Question:
I have couple of issues-
the first constraint on select is loaded when reference table value selected.
- The last two select box name -Constraint on should have cloned option from first constraint on.but should not have the selected option in previous select box. How to do it?
- My select box is loaded on javascript call but i have to add a alert for this,why?
Code for population two select -
'''
function LoadSelects()
{
$("#columns2 option").each(function() {
$(this).remove();
});
$("#columns3 option").each(function() {
$(this).remove();
});
alert("i m called"); ///it does not load the selects if i remove this****why?
$("#columns option").clone().appendTo("#columns2");
$("#columns option").clone().appendTo("#columns3");
}
}
'''
Controller code for population first select-
'''
def getColumns = {
def columns = GGWSchemaXref.executeQuery("select distinct p.columnname from GGWSchemaXref p where p.tablename=:table and p.dbname = 'IVR_GUARDIAN'",[table:params.tableCombo])
render(template:"selectTemplate", model: [ columnList: columns ])
}
'''
GSP page code here-
'''
<tr> <td>Reference Table:</td>
<td><g:select name="tableCombo"
noSelection="${['':message(code:'Select Table')]}"
from="${result}" value="${tableName }" onchange="${remoteFunction(action:'getColumns', update:'columns', params:''tableCombo=' + this.value', OnComplete = 'LoadSelects();')}"/> </td></tr>
<tr id ="cons"><td nowrap>Constraint On:</td>
<td nowrap><g:select name="columns" from="[]" /></td>
<td nowrap>Constraint Value:</td>
<td nowrap><g:textField name="columnValue" value="${enterVal }" />
</tr>
<tr id ="cons2"><td nowrap>Constraint On:</td>
<td nowrap><g:select name="columns2" from="[]" /></td>
<td nowrap>Constraint Value:</td>
<td nowrap><g:textField name="columnValue2" value="${enterVal2 }" />
</tr>
<tr id ="cons3"><td nowrap>Constraint On:</td>
<td nowrap><g:select name="columns3" from="[]" /></td>
<td nowrap>Constraint Value:</td>
<td nowrap><g:textField name="columnValue3" value="${enterVal3 }" />
</tr>
'''
I need to keep the selected and entered values after search (post back).
Please help how to do it?
thanks
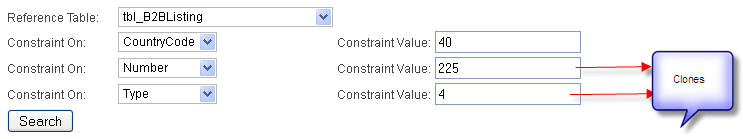
Answer: The first "A" in AJAX is for "asynchronous". You need to execute 'LoadSelects()' in the success callback of your ajax
You can simplify the function to:
'''
function LoadSelects(){
$("#columns2, #columns3").html( $("#columns").html()).val('') ;
}
'''
This will copy the options from '#columns' to both of the other selects and unselect both which I believe is what you are asking.
Using '$('select').val('')' as in code above will remove 'selected' property from options
If the 'each' you are using for your selects is due to have more than one with same ID you have a problem since ID's must be unique. If this is the case, code will need to be refactored to a traverse within a row
'''
jQuery.ajax({
type: 'POST',
data: 'tableCombo=' + this.value,
url: '/GryphonMonitor/load/getColumns',
success: function(data, textStatus) {
/* this is callback when all data has been received*/
jQuery('#columns').html(data);
LoadSelects();
},
error: function(XMLHttpRequest, textStatus, errorThrown) {}
})
'''